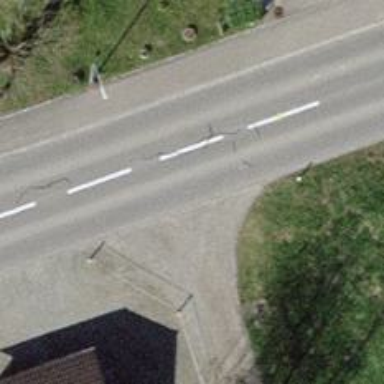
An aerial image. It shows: Primary highway with asphalt surface. There is sidewalk on the left.